Field crop: maize
Growth stage: 2
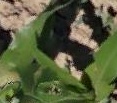
Species: maize